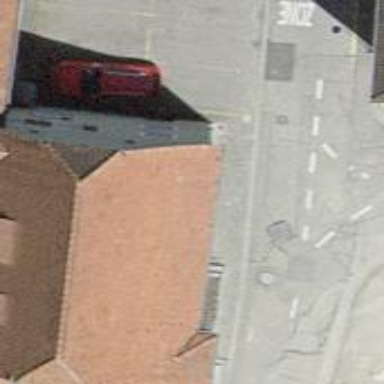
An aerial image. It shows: Restaurant.